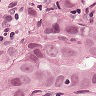
Metastatic tissue present: yes